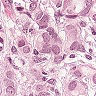
Metastatic tissue present: yes